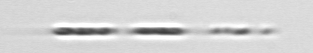
Label: Leptocylindrus